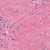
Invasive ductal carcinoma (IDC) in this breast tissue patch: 0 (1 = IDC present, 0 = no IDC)